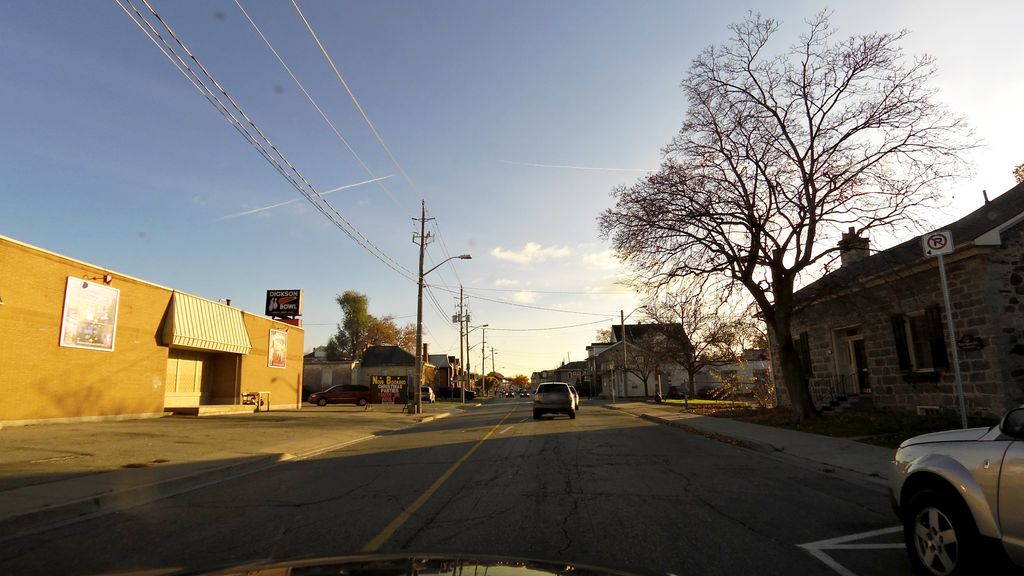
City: kitchener-waterloo